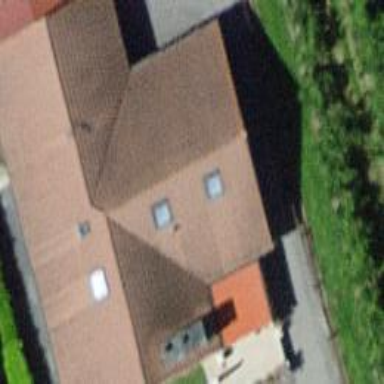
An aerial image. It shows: Detached building.